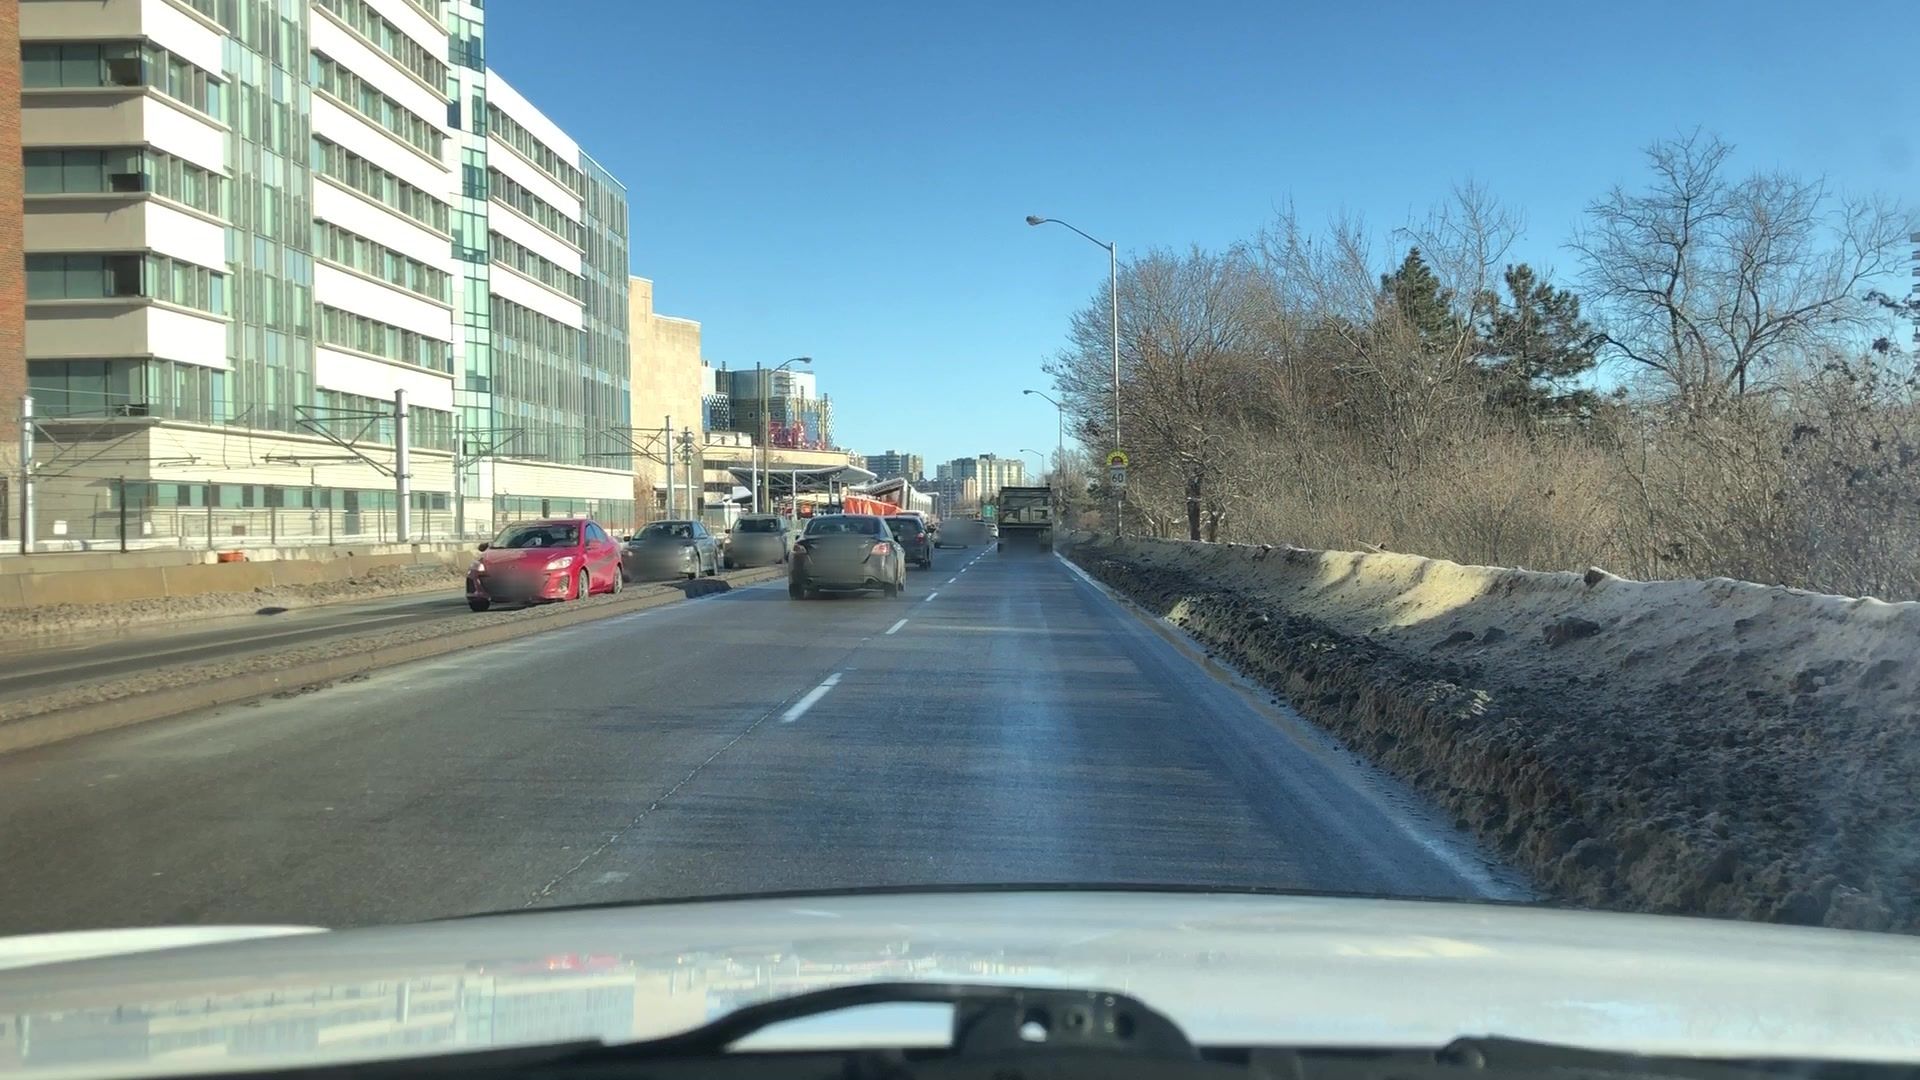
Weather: snowy
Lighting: day
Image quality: good
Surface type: driving surface
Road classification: primary, motorway_link
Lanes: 2
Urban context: urban centre
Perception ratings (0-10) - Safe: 5.37, Lively: 4.62, Beautiful: 4.86, Boring: 7.02, Depressing: 7.04, Wealthy: 2.36